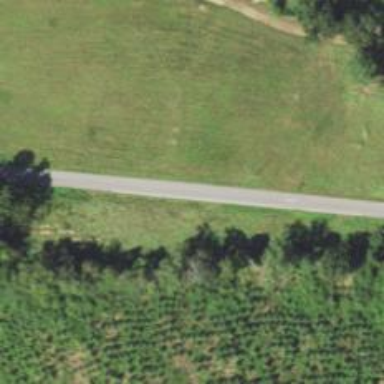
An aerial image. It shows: Unclassified road.